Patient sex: M
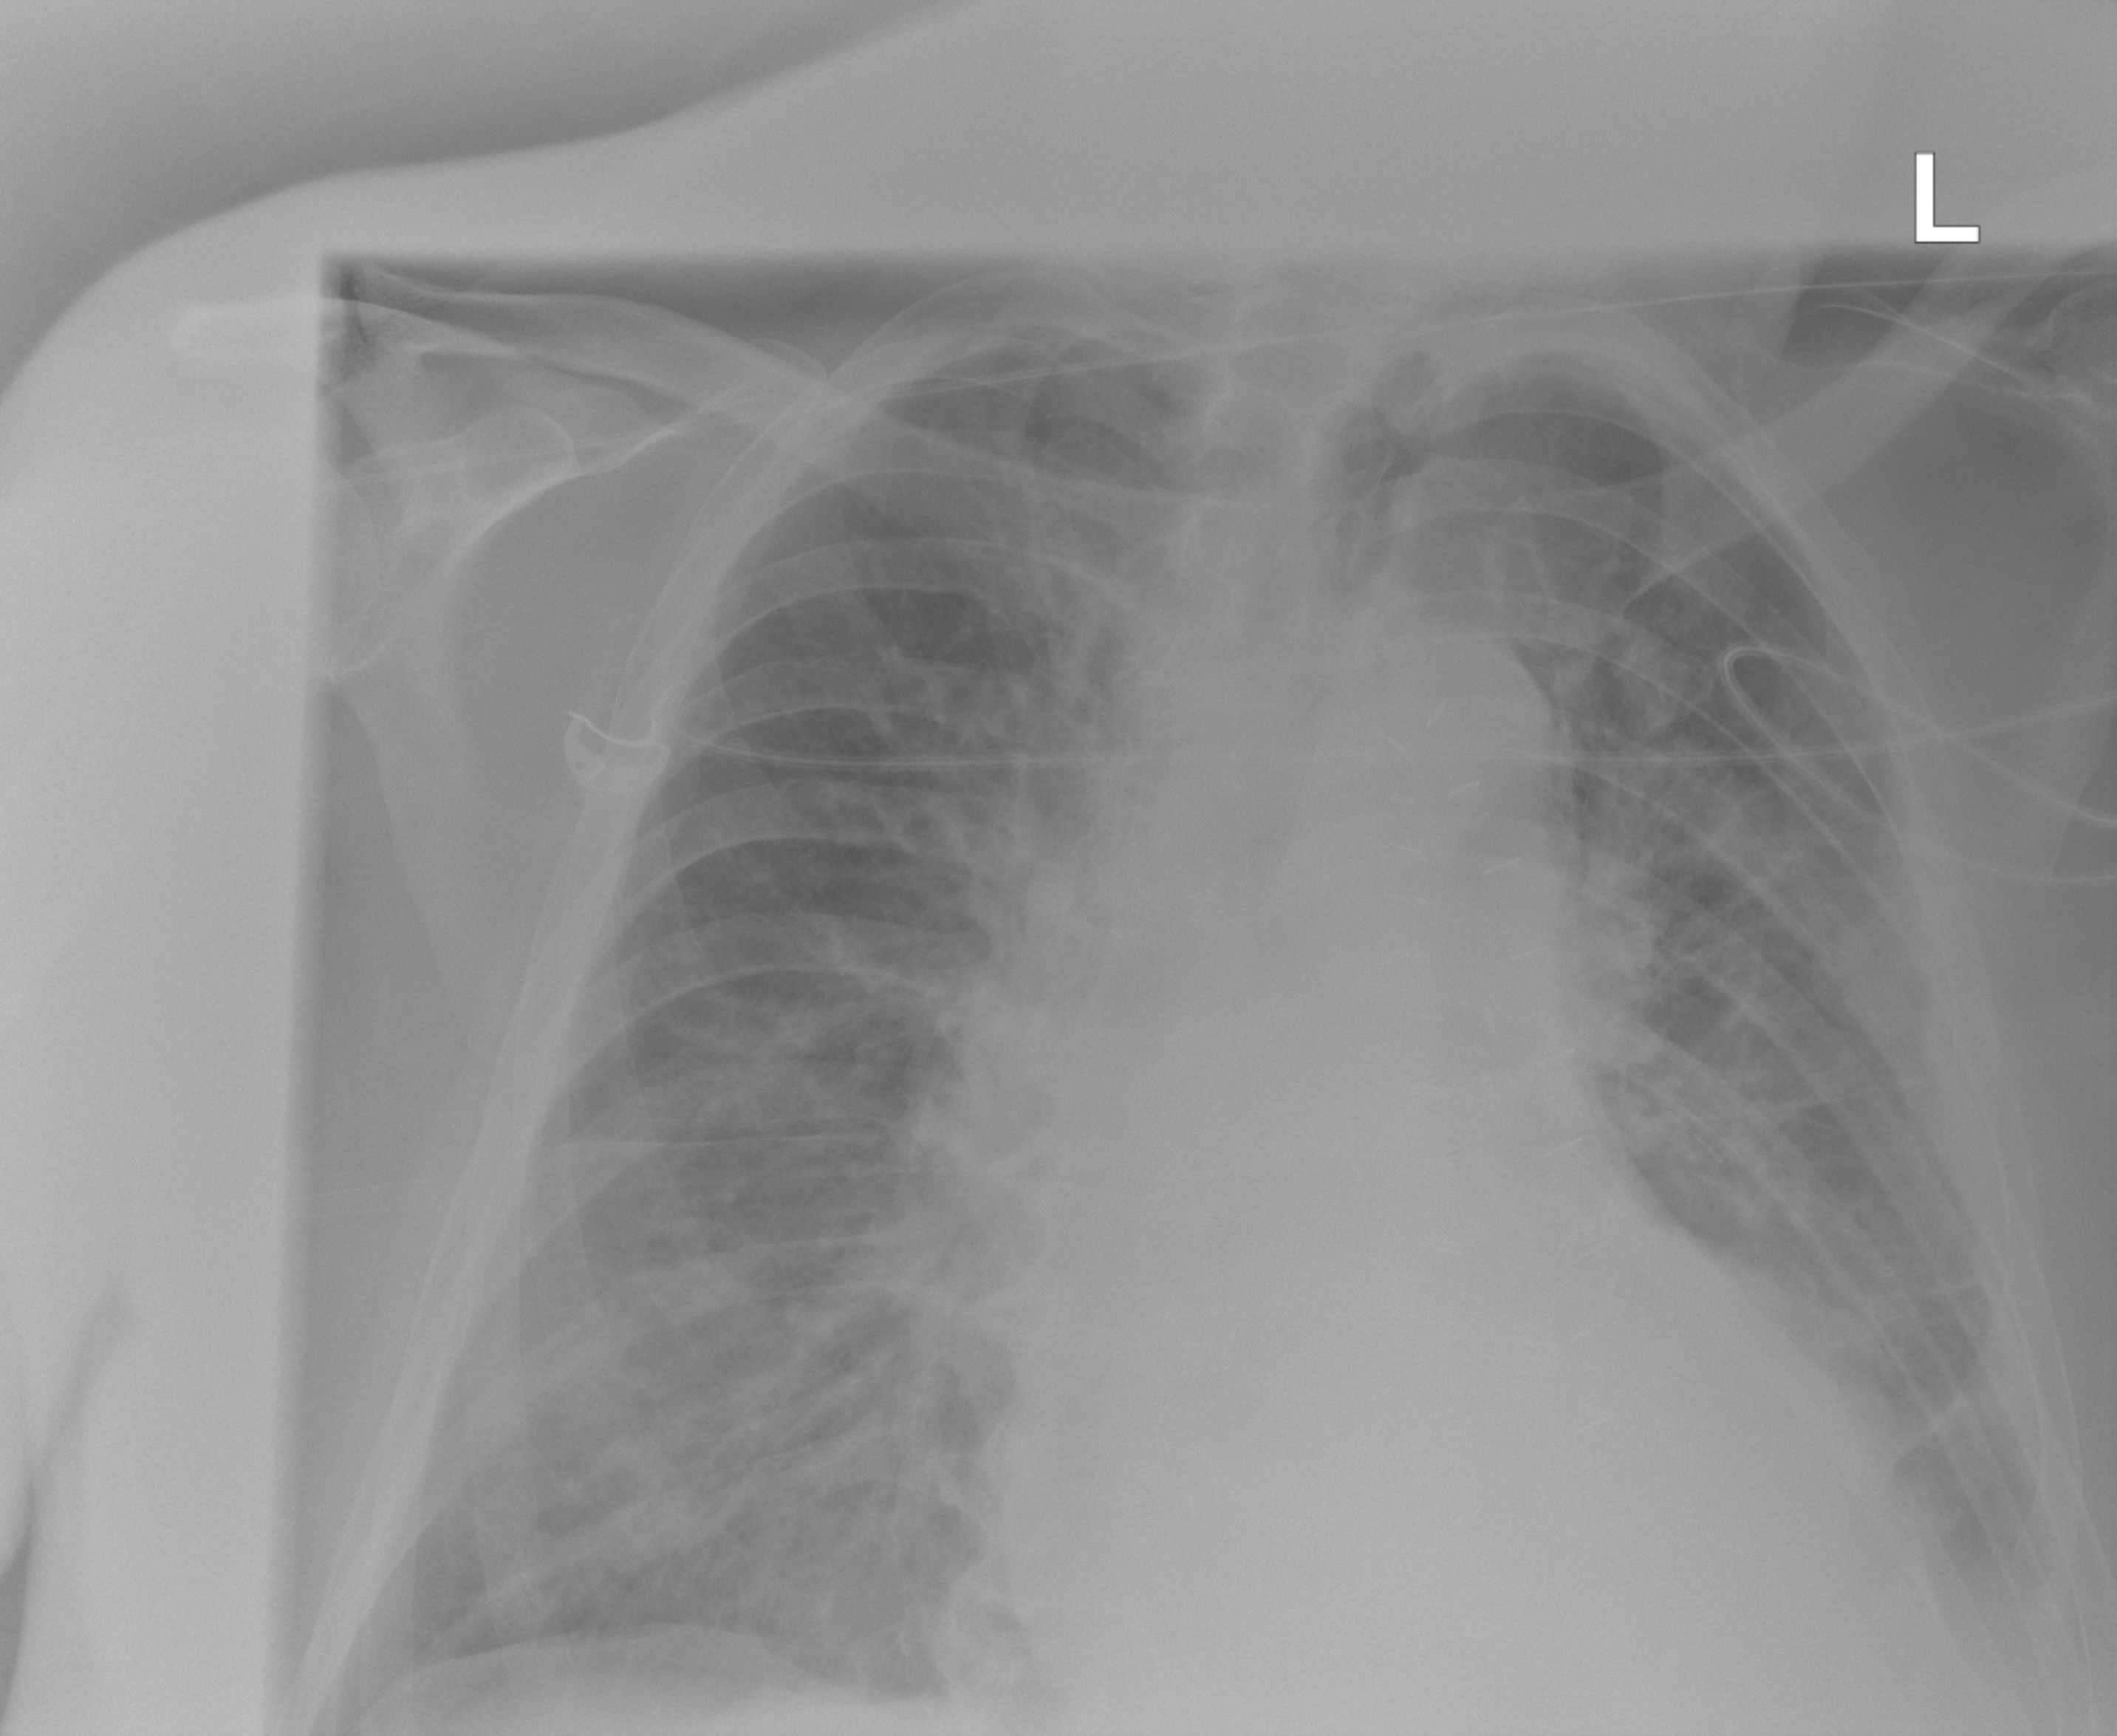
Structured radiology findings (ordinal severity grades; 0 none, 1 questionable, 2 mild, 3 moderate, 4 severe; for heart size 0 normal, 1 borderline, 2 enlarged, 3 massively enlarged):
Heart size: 1
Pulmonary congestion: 2
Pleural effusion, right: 0
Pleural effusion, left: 2
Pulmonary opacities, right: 2
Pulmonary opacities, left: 0
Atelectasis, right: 2
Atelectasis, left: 2